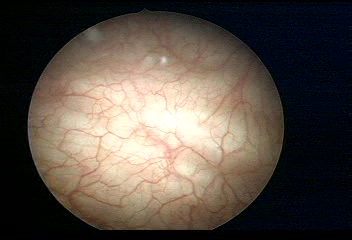
Modality: WLC
Class: Normal mucosa
Bladder cancer association: No